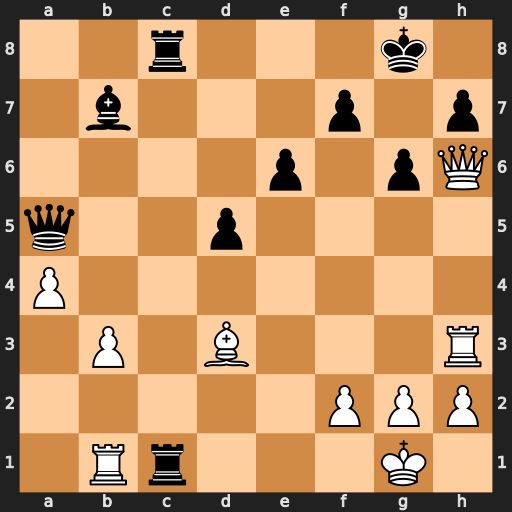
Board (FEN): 2r3k1/1b3p1p/4p1pQ/q2p4/P7/1P1B3R/5PPP/1Rr3K1
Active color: w
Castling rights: -
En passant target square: -
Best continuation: Rxc1 Rxc1+ Qxc1